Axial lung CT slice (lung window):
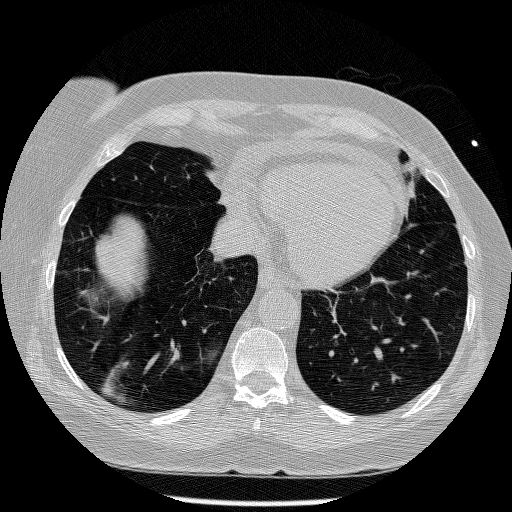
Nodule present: no